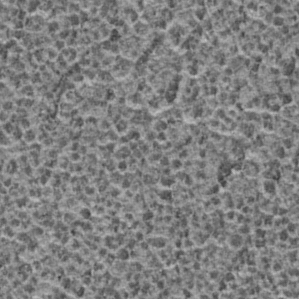
Label: frost